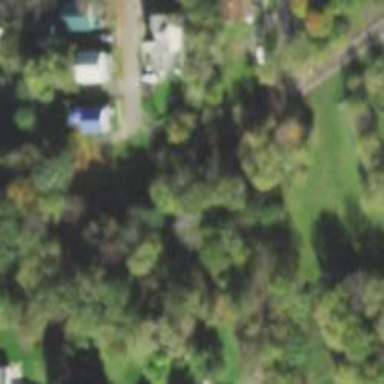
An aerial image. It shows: Abandoned railway siding.